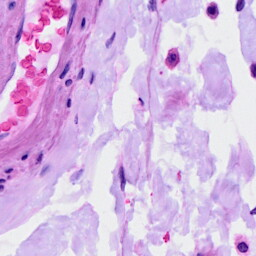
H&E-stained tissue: Ovarian